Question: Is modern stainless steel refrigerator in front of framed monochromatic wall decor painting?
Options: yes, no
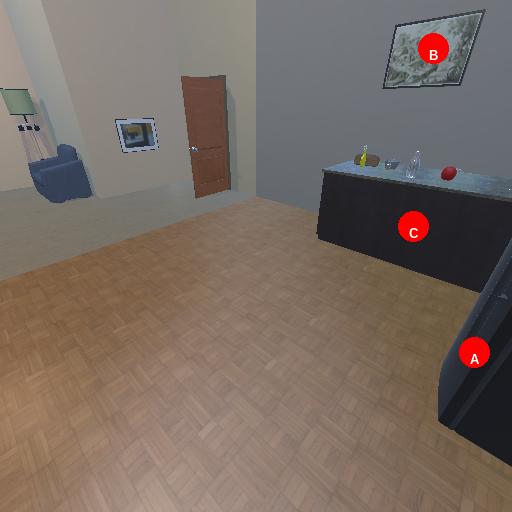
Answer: yes